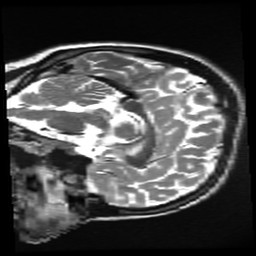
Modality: T2w
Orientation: sagittal
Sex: female
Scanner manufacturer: ge
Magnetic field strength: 3 T
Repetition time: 5 s
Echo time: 0.1015 s